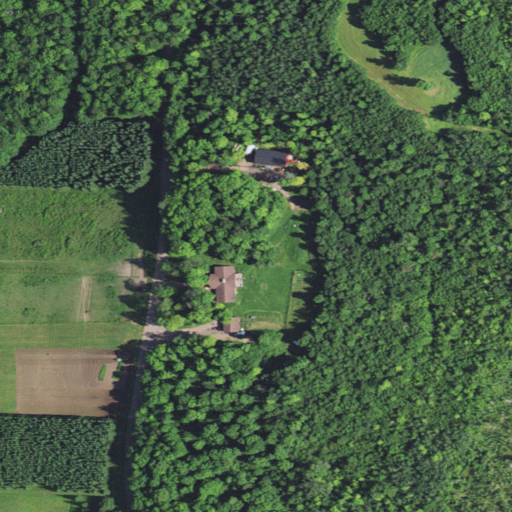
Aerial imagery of mountain in Wisconsin named Spokes Hill containing deciduous forest, open development, mixed forest, pasture, shrub, grassland, and woody wetlands